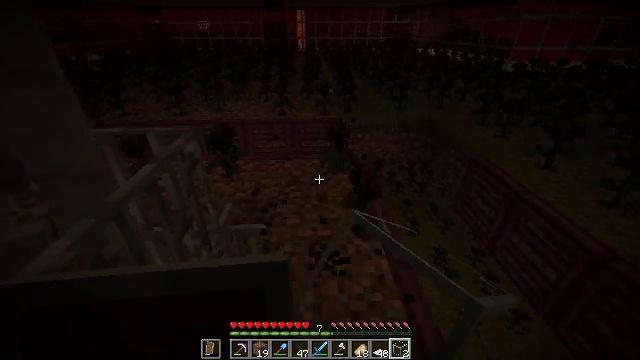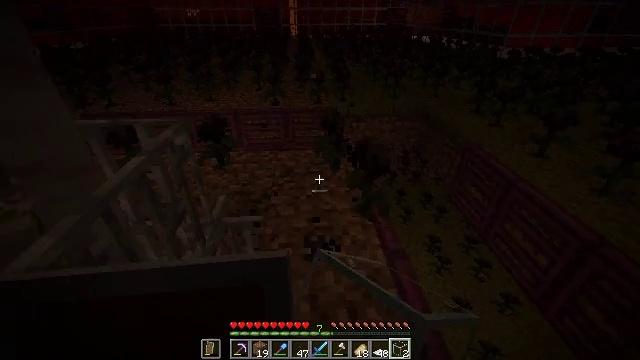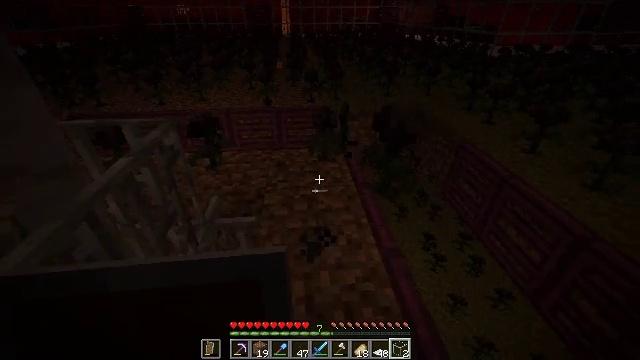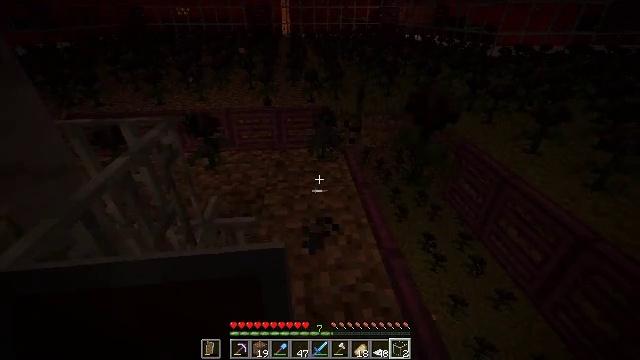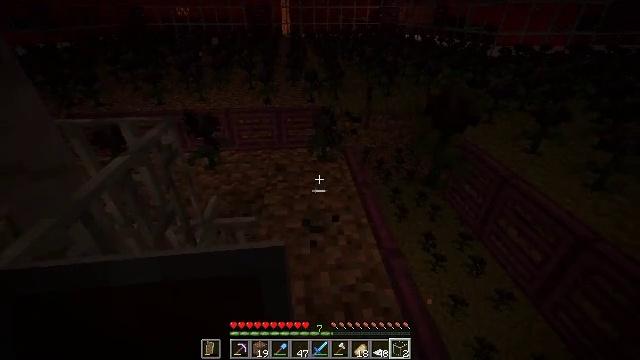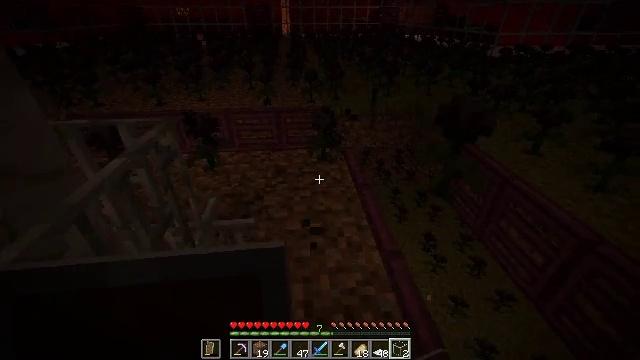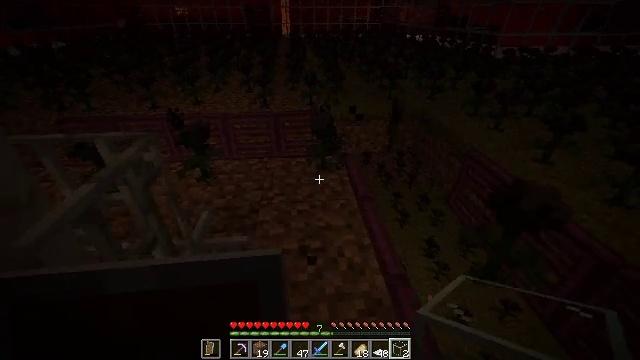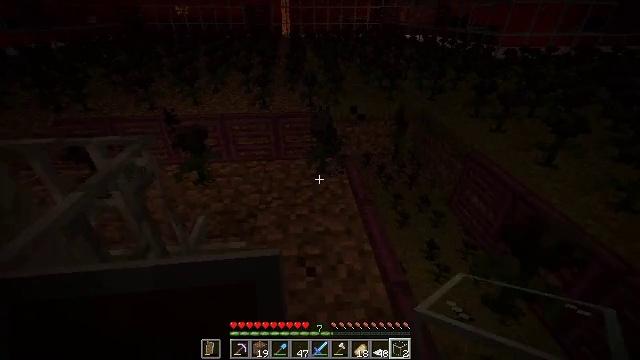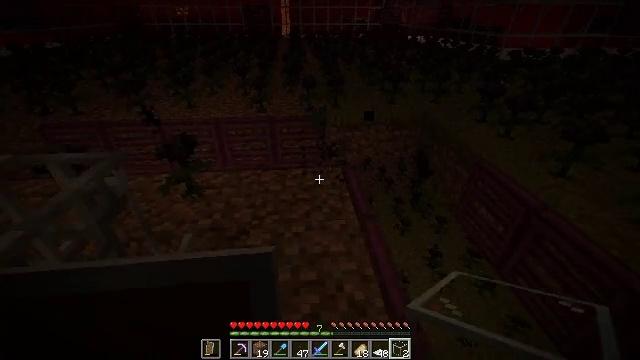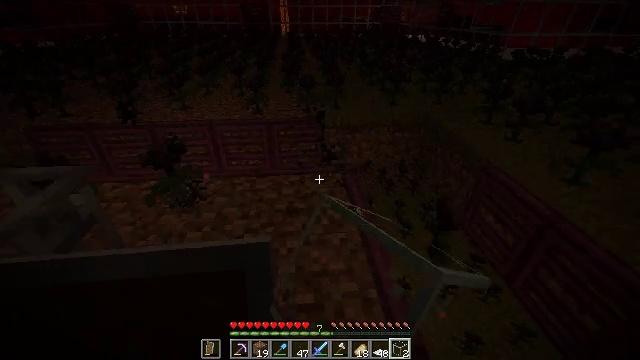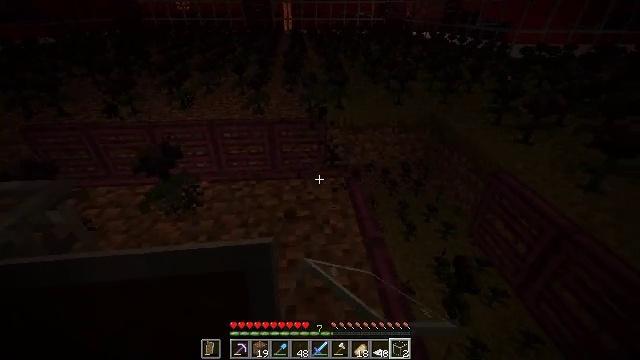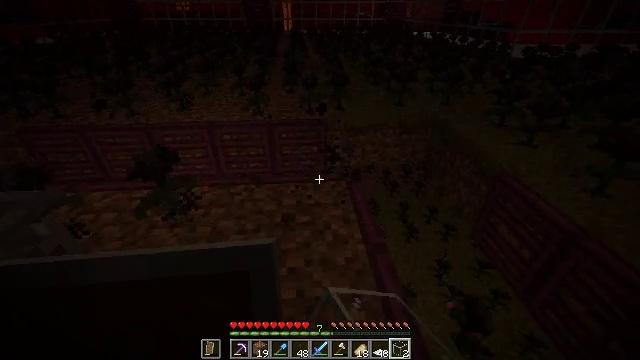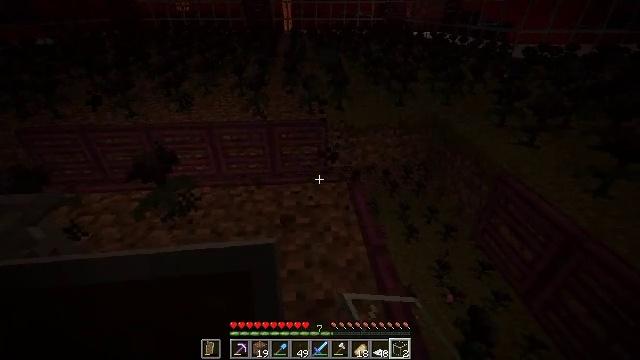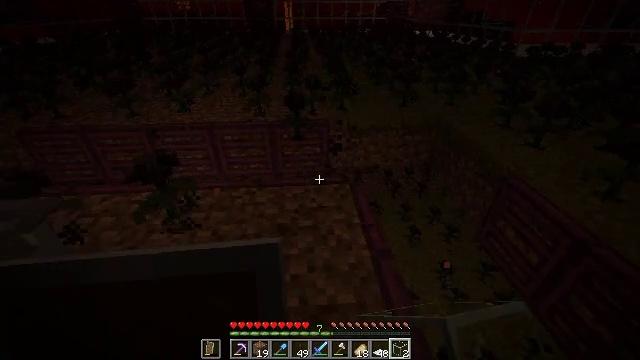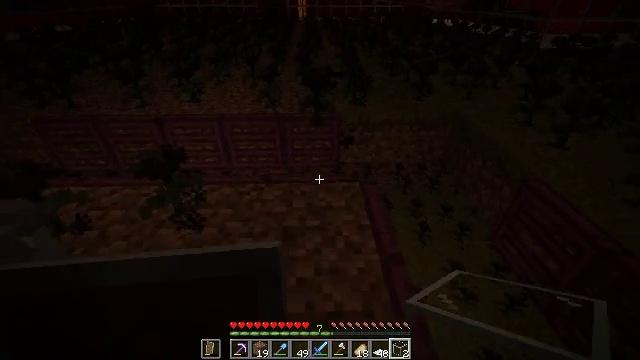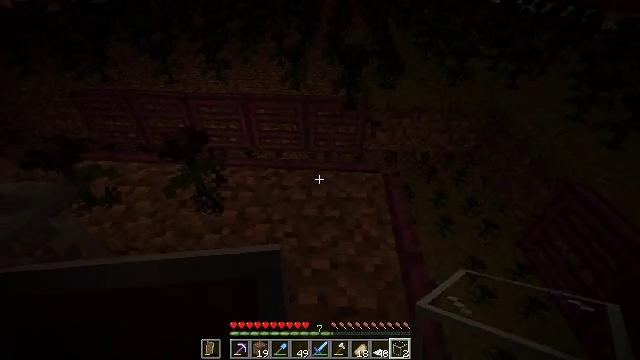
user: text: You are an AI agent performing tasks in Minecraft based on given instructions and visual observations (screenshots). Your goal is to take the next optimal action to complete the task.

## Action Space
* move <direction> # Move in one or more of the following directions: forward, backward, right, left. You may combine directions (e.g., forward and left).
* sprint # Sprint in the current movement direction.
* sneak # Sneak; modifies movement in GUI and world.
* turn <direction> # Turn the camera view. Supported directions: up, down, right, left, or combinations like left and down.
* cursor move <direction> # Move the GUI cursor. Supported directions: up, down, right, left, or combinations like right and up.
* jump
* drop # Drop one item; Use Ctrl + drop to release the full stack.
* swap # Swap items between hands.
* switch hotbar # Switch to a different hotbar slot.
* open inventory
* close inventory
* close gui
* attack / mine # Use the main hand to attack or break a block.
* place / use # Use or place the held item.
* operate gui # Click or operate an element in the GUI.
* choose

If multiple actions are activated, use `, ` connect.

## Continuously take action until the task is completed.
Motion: motion action
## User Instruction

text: Attack the wither rose to collect it.
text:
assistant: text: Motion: turn right and down
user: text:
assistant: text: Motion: turn right
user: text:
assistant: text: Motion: no_op
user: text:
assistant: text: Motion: no_op
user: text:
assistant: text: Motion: move forward
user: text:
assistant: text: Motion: move forward
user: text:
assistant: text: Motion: move forward
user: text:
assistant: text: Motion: move forward, attack / mine
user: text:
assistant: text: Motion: move forward, attack / mine
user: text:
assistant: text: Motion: no_op
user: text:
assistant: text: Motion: no_op
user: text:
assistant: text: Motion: no_op
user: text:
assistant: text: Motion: no_op
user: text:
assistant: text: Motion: move forward, turn left and down
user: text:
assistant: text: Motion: move forward, turn left and down
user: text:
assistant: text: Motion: move forward, turn left and down
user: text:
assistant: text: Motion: move forward, turn left and down
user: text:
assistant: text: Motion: move forward, turn left and down
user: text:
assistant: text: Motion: move forward, turn left and down
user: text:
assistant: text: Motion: turn left
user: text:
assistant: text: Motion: turn left
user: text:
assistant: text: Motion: turn left
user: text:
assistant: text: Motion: turn left
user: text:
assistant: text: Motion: turn left
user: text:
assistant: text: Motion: turn left
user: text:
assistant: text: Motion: turn left
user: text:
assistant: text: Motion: attack / mine
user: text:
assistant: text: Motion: attack / mine
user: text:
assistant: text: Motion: turn up, attack / mine
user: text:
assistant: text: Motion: turn up, attack / mine